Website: home-depot
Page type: payment
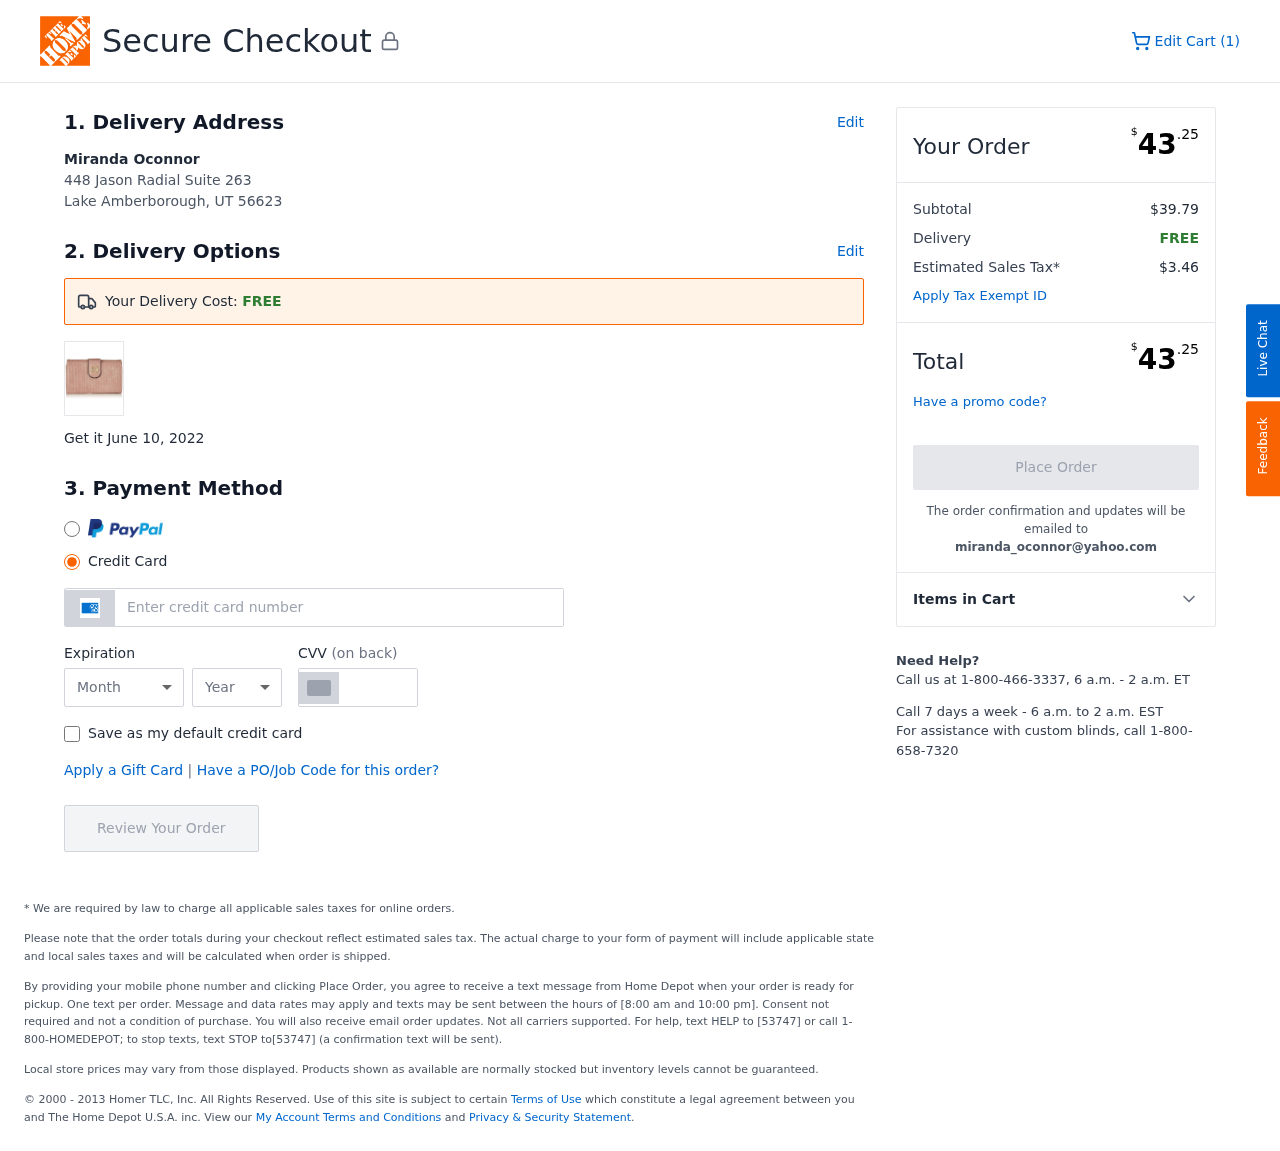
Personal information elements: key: PII_CARD_CVV
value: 2295
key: PII_CARD_EXPIRY_MONTH
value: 06
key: PII_CARD_EXPIRY_YEAR
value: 27
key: PII_CARD_NUMBER
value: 3712 6483 1432 854
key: PII_CITY_STATE_ZIP
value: Lake Amberborough, UT 56623
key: PII_EMAIL
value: miranda_oconnor@yahoo.com
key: PII_FULLNAME
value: Miranda Oconnor
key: PII_STREET
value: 448 Jason Radial Suite 263
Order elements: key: ORDER_NUM_ITEMS
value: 1
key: ORDER_DELIVERY_DATE
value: June 10, 2022
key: ORDER_TOTAL
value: $43.25
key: ORDER_SUBTOTAL
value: $39.79
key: ORDER_SHIPPING_COST
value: FREE
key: ORDER_TAX
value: $3.46